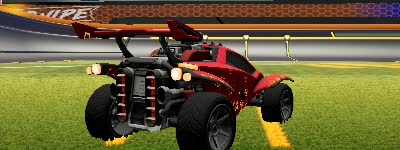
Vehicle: octane